Question:
i tried this one:
'''
driver.findElement(By.xpath(".//a[contains(.,'terw')]")).findElement(By.xpath(".//img[@id='delete_fully_img'])")).click();
'''
but its not working, my code:
'''
<table id="Table_1" class="dataTable" aria-describedby="Table_1_info" style="width: 100px;">
<thead>
<tr class="header" role="row">
<td class="sorting_disabled" role="columnheader" rowspan="1" colspan="1" style="width: 213px;">Point Name</td>
<td class="sorting_disabled" role="columnheader" rowspan="1" colspan="1" style="width: 149px;">Description</td>
<td class="sorting_disabled" role="columnheader" rowspan="1" colspan="1" style="width: 150px;">Date Added</td>
<td class="sorting_disabled" role="columnheader" rowspan="1" colspan="1" style="width: 46px;"/>
</tr>
</thead>
<tbody role="alert" aria-live="polite" aria-relevant="all">
<tr class="odd">
<td class=" ">
<a id="attachment_title_382" slider_number="0" onclick="AddPoints('edit', '382', '');" href="javascript:void(0);">terw</a>
</td>
<td class=" "/>
<td class=" ">02/21/2017</td>
<td class=" ">
<img id="delete_fully_img" onclick="deletePoint('', '382', '382', '0');" title="Delete Point" style="height:17px;width:17px;" src="http //close_icon.png"/>
</td>
</tr>
<tr class="even">
<td class=" ">
<a id="attachment_title_301" slider_number="0" onclick="AddPoints('edit', '301', '1');" href="javascript:void(0);">1</a>
</td>
<td class=" "/>
<td class=" ">02/15/2017</td>
<td class=" ">
<img id="delete_fully_img_1" onclick="deletePoint('', '301', '301', '0');" title="Delete Point" style="height:17px;width:17px;" src="http //close_icon.png"/"/>
</td>
</tr>
</tbody>
'''
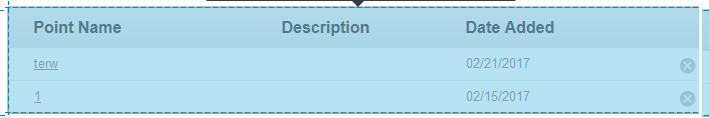
Answer: Try any of these below code.
Using class attribute of 'tr'tag, try to first locate element text like '02/21/2017' using 'text' method. Then move ahead with 'img' tag using 'following' keyword.
'''
driver.findElement(By.xpath("//tr[@class='odd']/td[contains(text(), '02/21/2017')]/..//following::img[@id='delete_fully_img']")).click();
'''
OR
'''
driver.findElement(By.xpath("//tr[@class='odd']/..//following::img[@id='delete_fully_img']")).click();
'''
OR
'''
driver.findElement(By.xpath("//img[@id='delete_fully_img']")).click();
'''
OR
'''
driver.findElement(By.xpath("//tr[@class='odd']//img[@id='delete_fully_img']")).click();
'''
OR
'''
driver.findElement(By.xpath("//tr[@class='odd']//child::img[@id='delete_fully_img']")).click();
'''